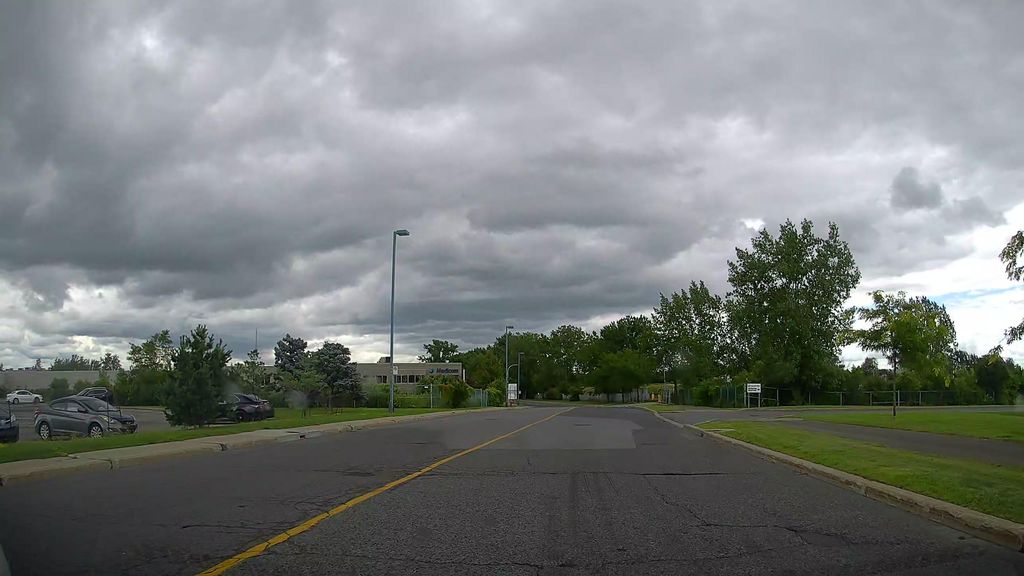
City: montreal